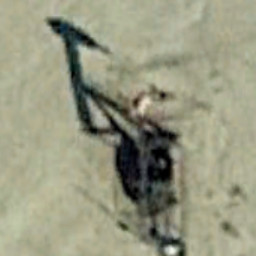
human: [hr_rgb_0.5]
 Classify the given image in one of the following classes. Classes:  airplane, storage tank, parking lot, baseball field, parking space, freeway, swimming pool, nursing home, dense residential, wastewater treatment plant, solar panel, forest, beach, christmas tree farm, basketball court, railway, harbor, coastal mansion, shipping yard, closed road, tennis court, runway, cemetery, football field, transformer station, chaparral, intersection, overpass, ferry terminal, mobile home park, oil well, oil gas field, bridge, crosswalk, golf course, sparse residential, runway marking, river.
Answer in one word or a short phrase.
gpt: oil well